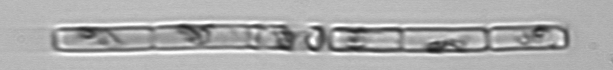
Label: Guinardia_delicatula_TAG_internal_parasite